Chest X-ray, AP view. Patient: 58 years old, sex M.
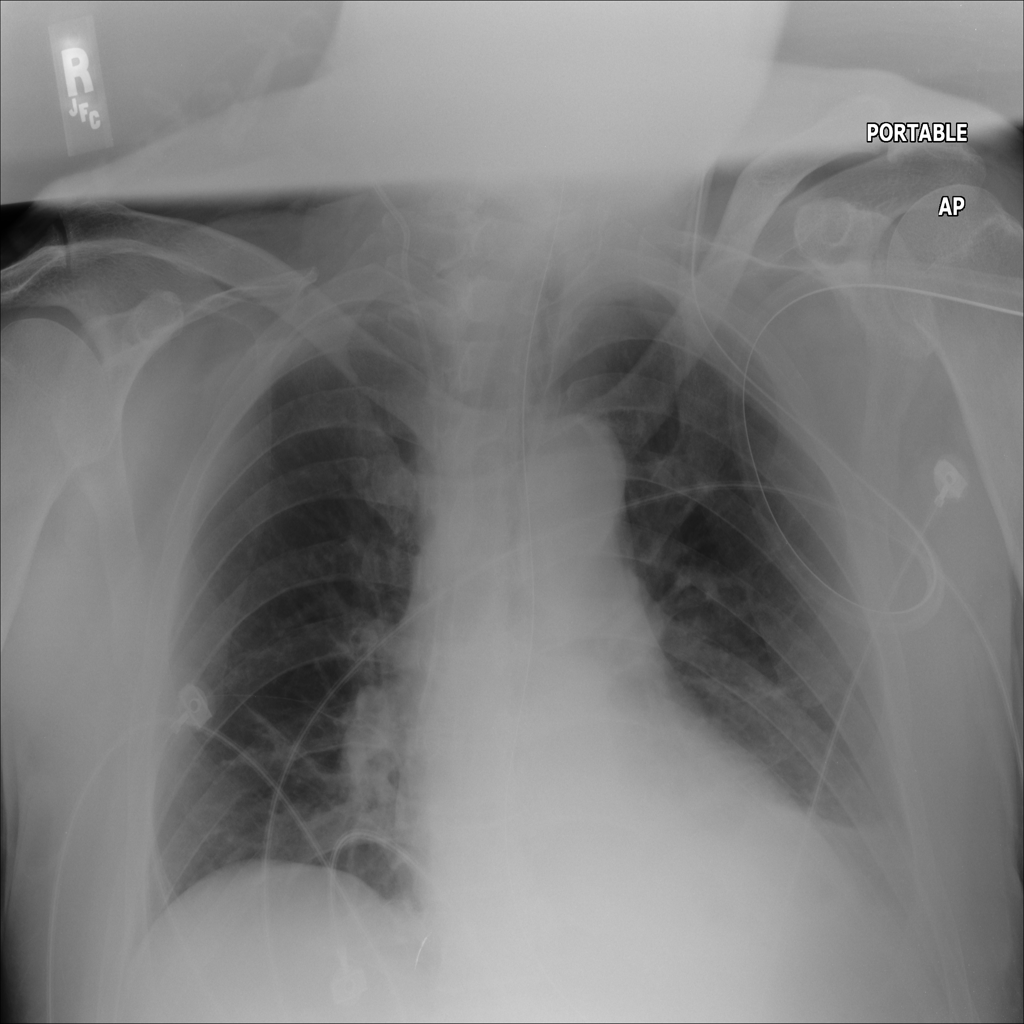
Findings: No Finding